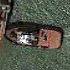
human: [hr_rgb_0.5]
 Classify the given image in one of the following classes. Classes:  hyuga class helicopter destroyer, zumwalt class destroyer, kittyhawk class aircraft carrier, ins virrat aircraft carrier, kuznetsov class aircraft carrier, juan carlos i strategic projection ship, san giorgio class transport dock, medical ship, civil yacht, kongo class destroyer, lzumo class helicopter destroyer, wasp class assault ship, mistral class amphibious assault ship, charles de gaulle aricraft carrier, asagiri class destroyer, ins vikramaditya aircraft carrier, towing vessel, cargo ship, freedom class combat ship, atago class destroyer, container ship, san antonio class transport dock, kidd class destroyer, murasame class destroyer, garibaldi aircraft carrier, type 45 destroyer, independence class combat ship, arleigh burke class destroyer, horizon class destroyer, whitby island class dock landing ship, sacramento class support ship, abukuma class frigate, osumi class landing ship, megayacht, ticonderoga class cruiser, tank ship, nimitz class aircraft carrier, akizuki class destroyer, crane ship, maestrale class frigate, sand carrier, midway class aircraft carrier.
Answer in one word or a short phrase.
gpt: Towing vessel